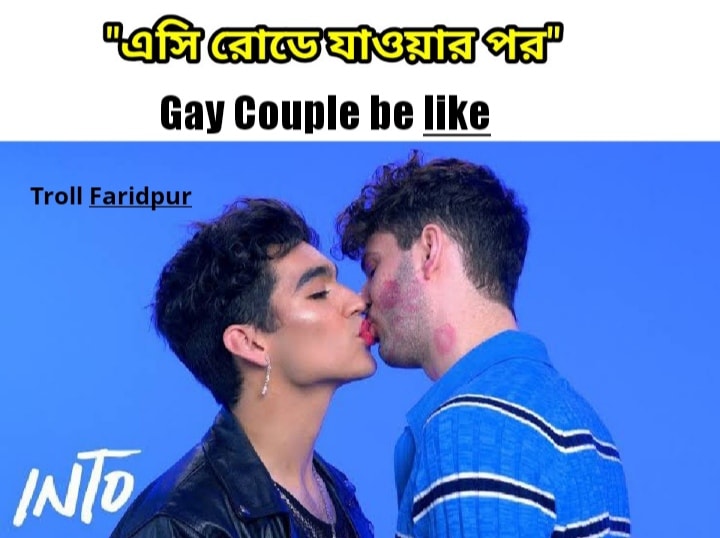
Caption: এসি রোডে যাওয়ার পর   Gay Couple be like
Label: hate